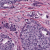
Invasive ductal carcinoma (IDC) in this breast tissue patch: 1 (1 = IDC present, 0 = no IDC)